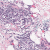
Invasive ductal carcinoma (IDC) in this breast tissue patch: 0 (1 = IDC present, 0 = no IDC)